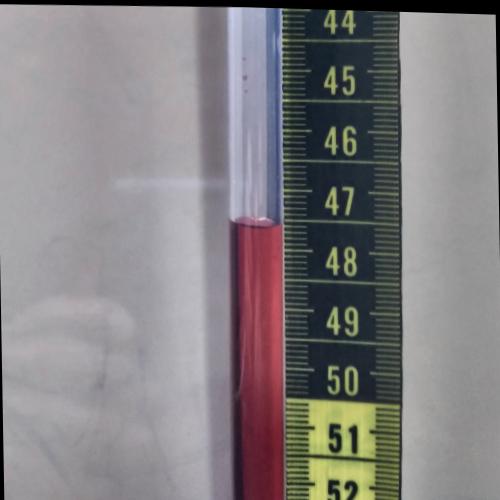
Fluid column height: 47.6 cm